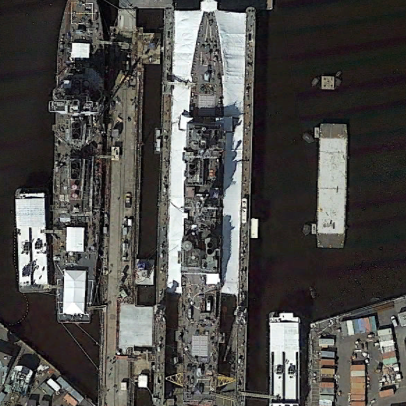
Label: cruiser